Field crop: tomato
Growth stage: 1
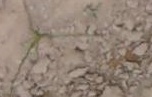
Species: cyperus